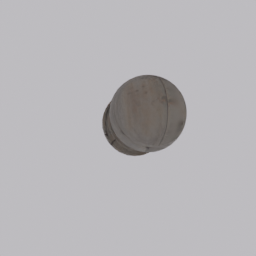
Label: architecture